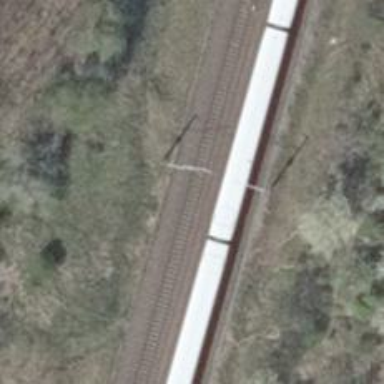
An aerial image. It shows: Railway milestone with catenary mast.